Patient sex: M
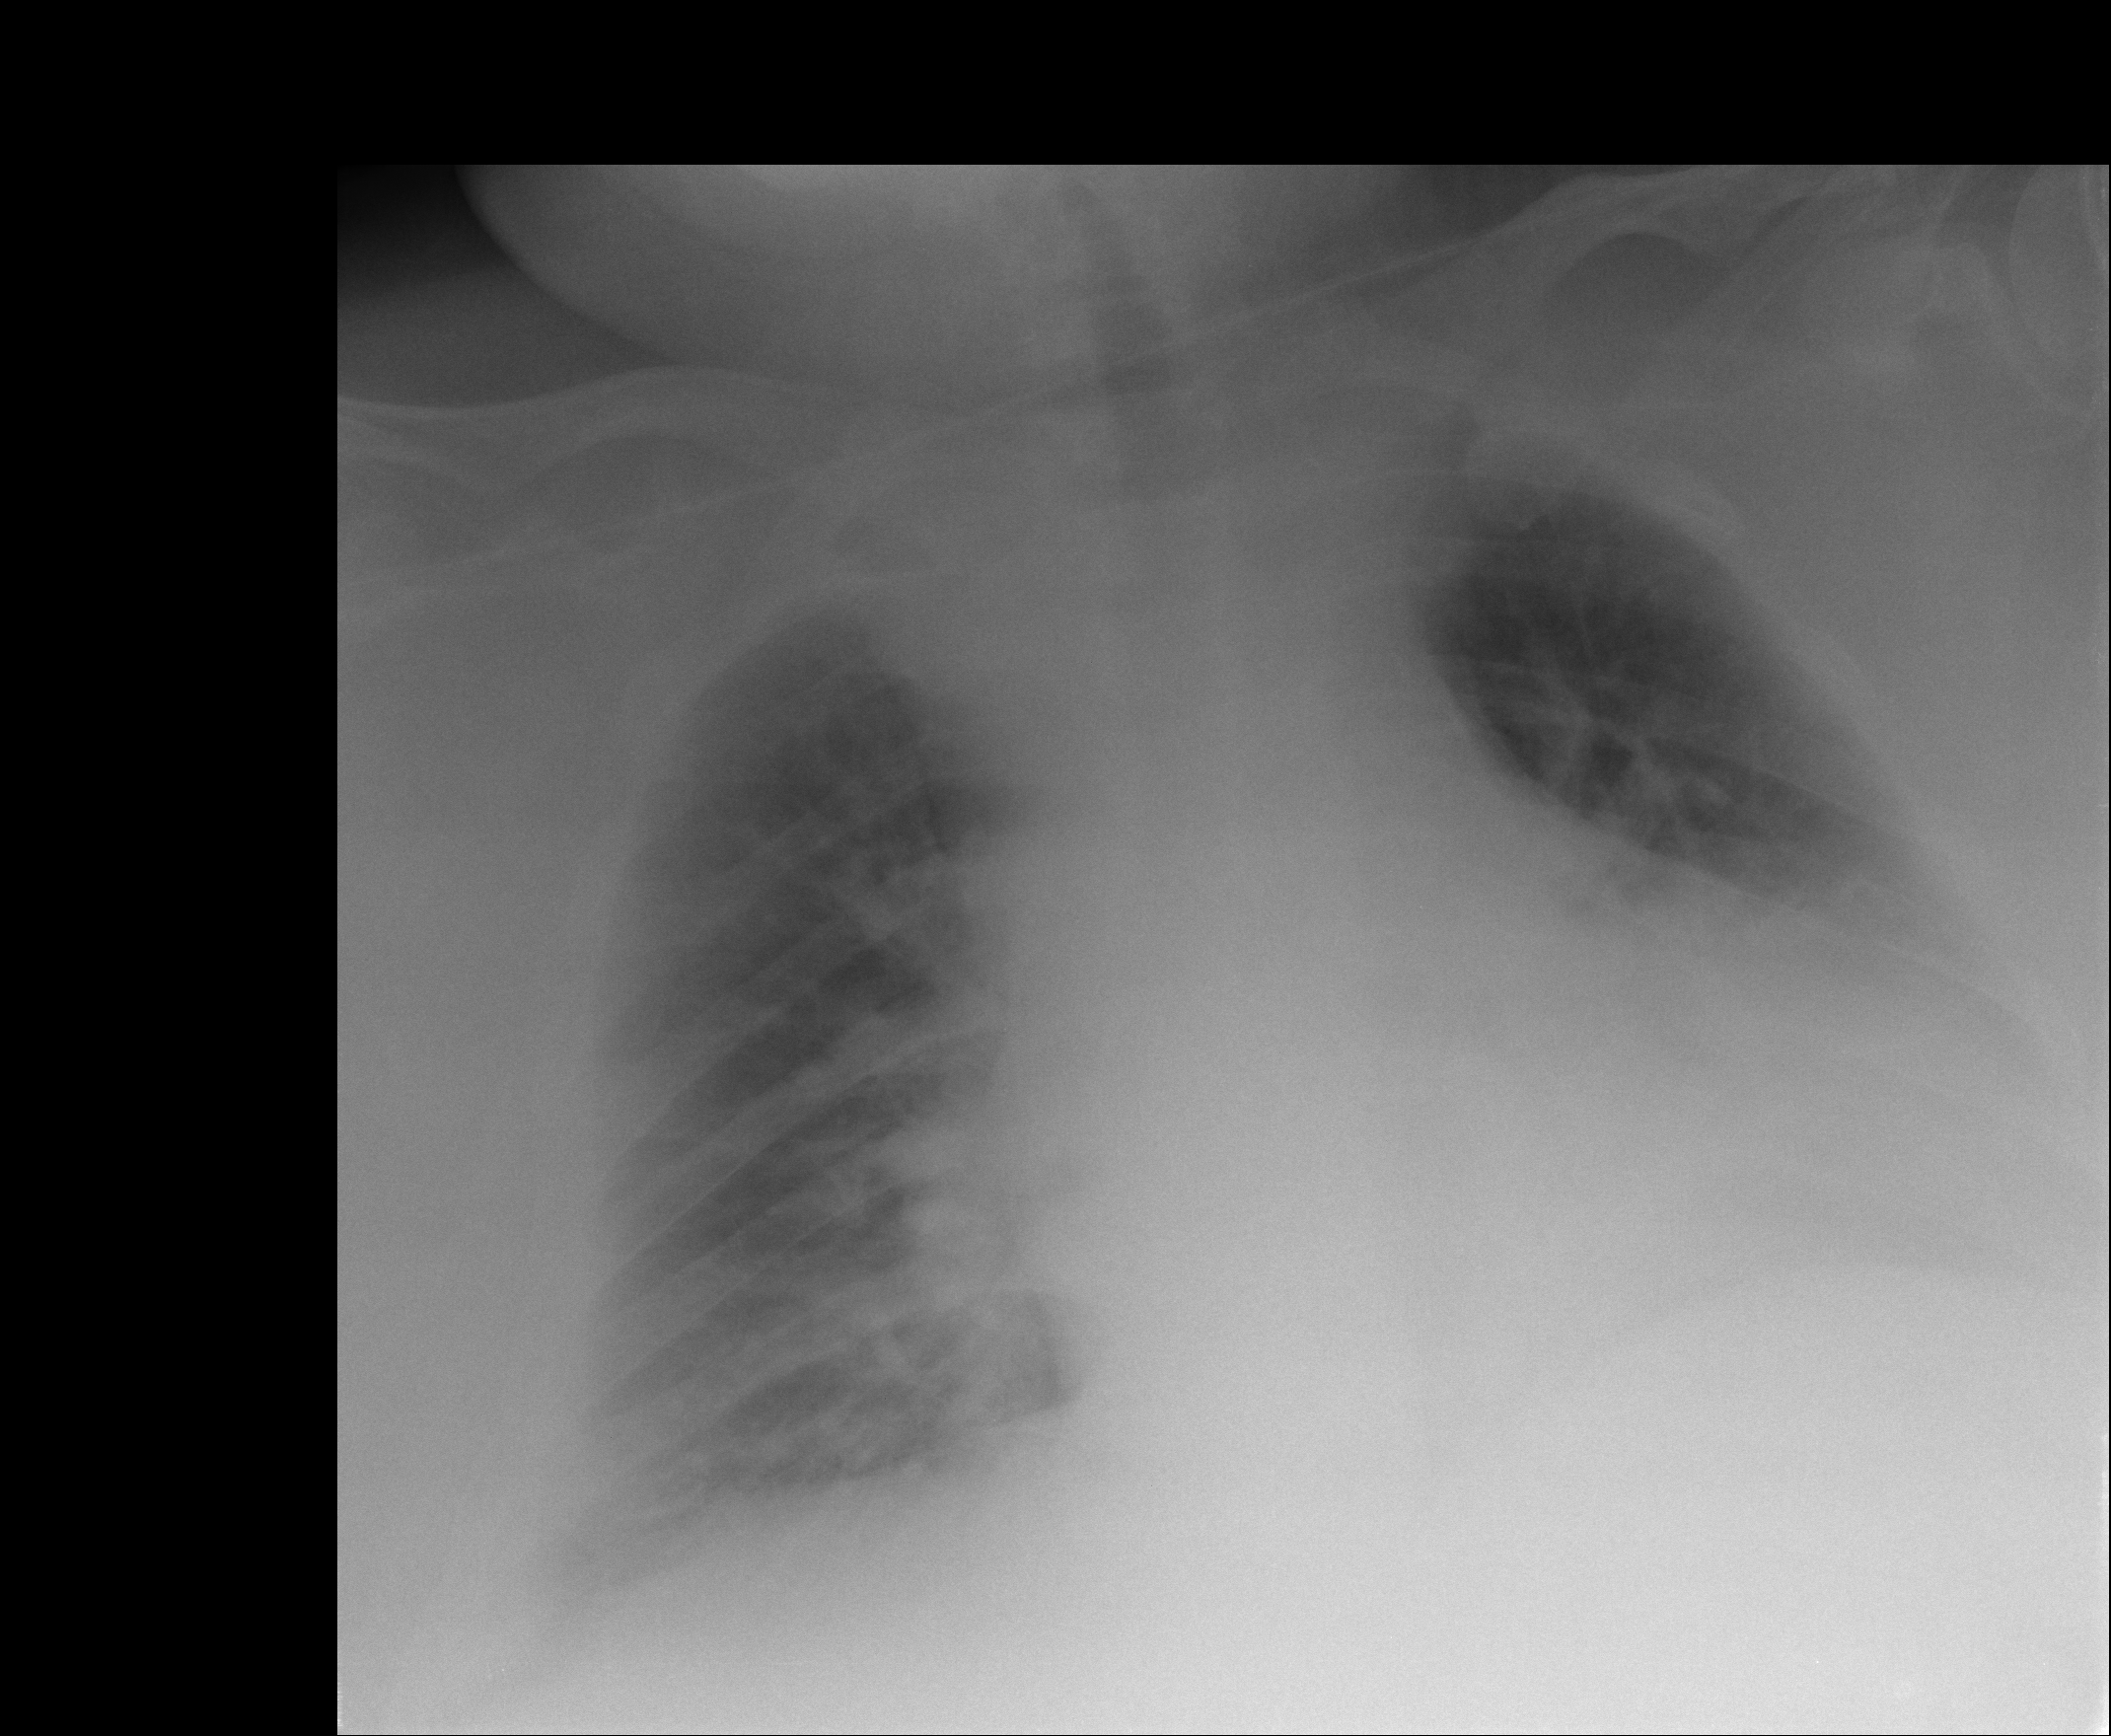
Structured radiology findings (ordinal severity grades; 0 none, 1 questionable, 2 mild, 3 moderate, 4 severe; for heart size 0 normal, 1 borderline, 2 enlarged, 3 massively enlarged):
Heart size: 2
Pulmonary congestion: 2
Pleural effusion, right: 2
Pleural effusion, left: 2
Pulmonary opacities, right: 2
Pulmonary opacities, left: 2
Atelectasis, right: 2
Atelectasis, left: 2